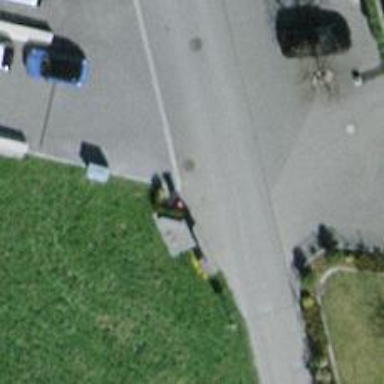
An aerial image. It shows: Brown bench in the vicinity.